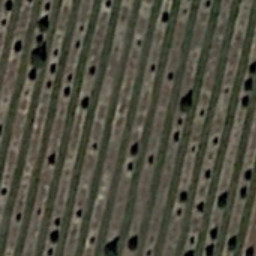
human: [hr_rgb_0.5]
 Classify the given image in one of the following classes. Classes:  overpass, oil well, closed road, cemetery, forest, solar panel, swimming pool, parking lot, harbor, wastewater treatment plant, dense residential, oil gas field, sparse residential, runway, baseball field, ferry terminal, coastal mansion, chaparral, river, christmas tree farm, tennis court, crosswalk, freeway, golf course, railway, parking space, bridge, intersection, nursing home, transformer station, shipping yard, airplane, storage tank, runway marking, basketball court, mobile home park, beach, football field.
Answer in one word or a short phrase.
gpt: christmas tree farm